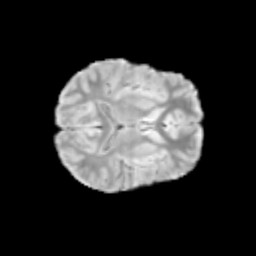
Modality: T2w
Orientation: axial
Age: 9
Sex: male
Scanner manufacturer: siemens
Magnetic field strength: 3 T
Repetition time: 3.8 s
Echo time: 0.07 s